Field crop: maize
Growth stage: 1
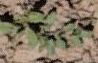
Species: convolvulus